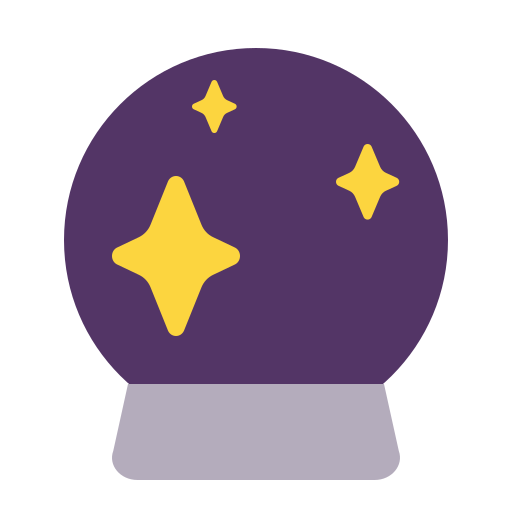
crystal ball flat